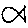
Label: fish